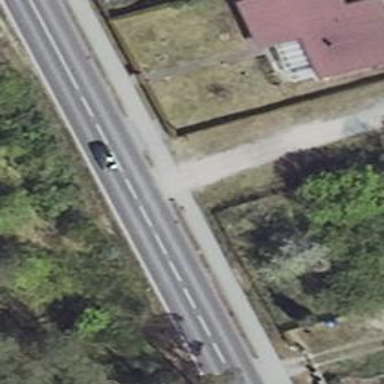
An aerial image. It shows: Unmarked crossing on the road.